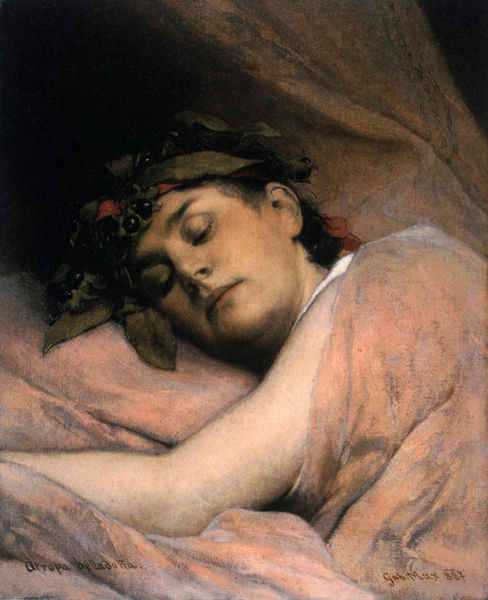
Titel: Atropa Belladonna
Künstler: Gabriel von Max
Standort: Kaiserslautern
Institution: Pfalzgalerie
Schlagwörter: blätter, dunkel, gemälde, laub, mann, nackt, schatten, schlaf, grün, frau, hell, rot, beige, hochformat, arm, augen, band, gesicht, portrait, signatur, vorhang, öl, decke, rosa, schrift, liegen, schlafen, schlafend, schlafende, kissen, wein, bett, kirschen, beeren, titel, leinwand, kranz, halb, grü, max, oliven, bekränzt, gabriel max, 1887, bella, gekränzt, atropa, belldaha, halb geöffnet